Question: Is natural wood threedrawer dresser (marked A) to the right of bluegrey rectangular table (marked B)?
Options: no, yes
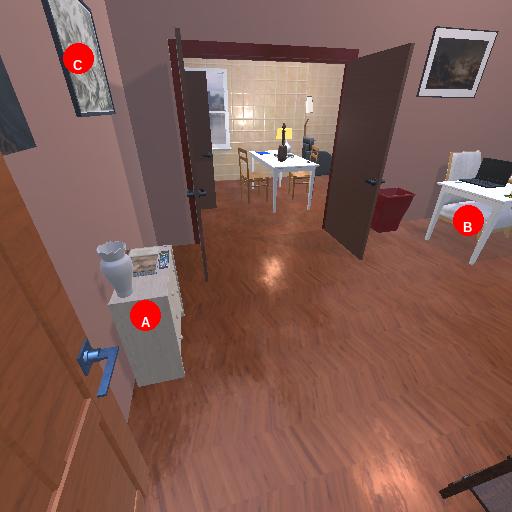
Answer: no